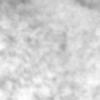
Label: no_change